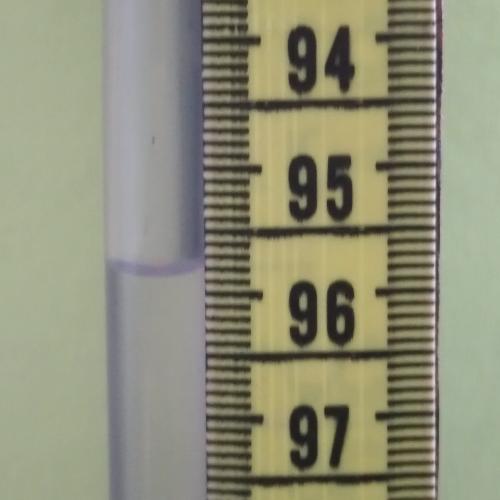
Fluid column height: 95.8 cm